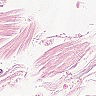
Metastatic tissue present: no